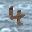
Label: 4